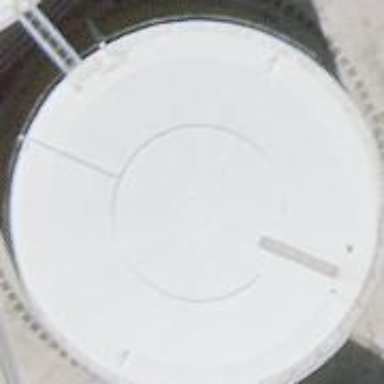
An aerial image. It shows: Building with storage tank.